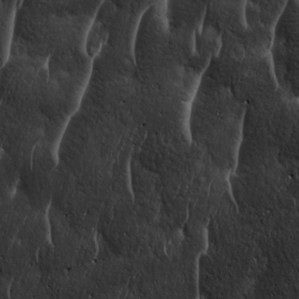
Label: non_frost